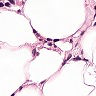
Metastatic tissue present: no